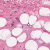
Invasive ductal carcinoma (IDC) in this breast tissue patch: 0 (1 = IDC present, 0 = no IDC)